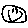
Label: smiley face